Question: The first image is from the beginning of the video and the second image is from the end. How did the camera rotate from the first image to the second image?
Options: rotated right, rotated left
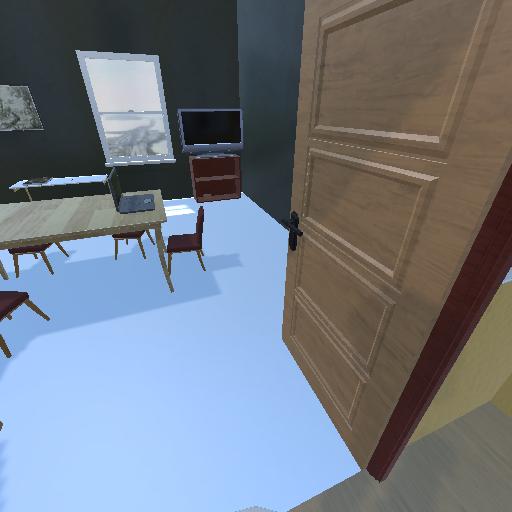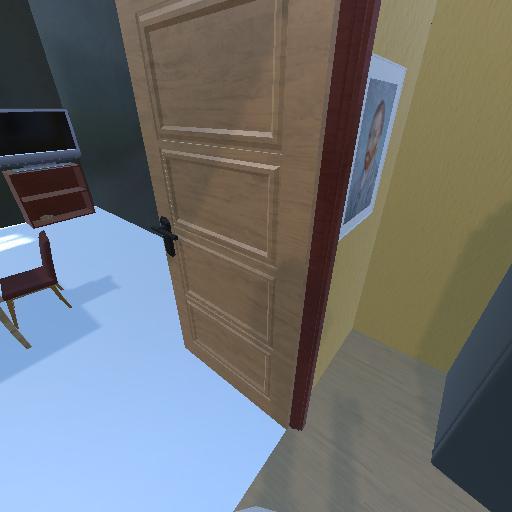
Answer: rotated right